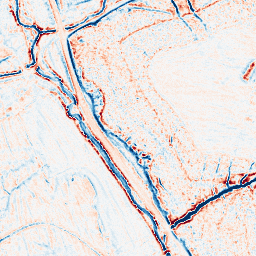
Category: edge_preserving
Decomposition family: bilateral
Decomposition parameters: d: 9
sigma_color: 25
sigma_space: 150
Upsampling method: quintic
Upsampling parameters: scale: 4
Upsampling scale: 4